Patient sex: M
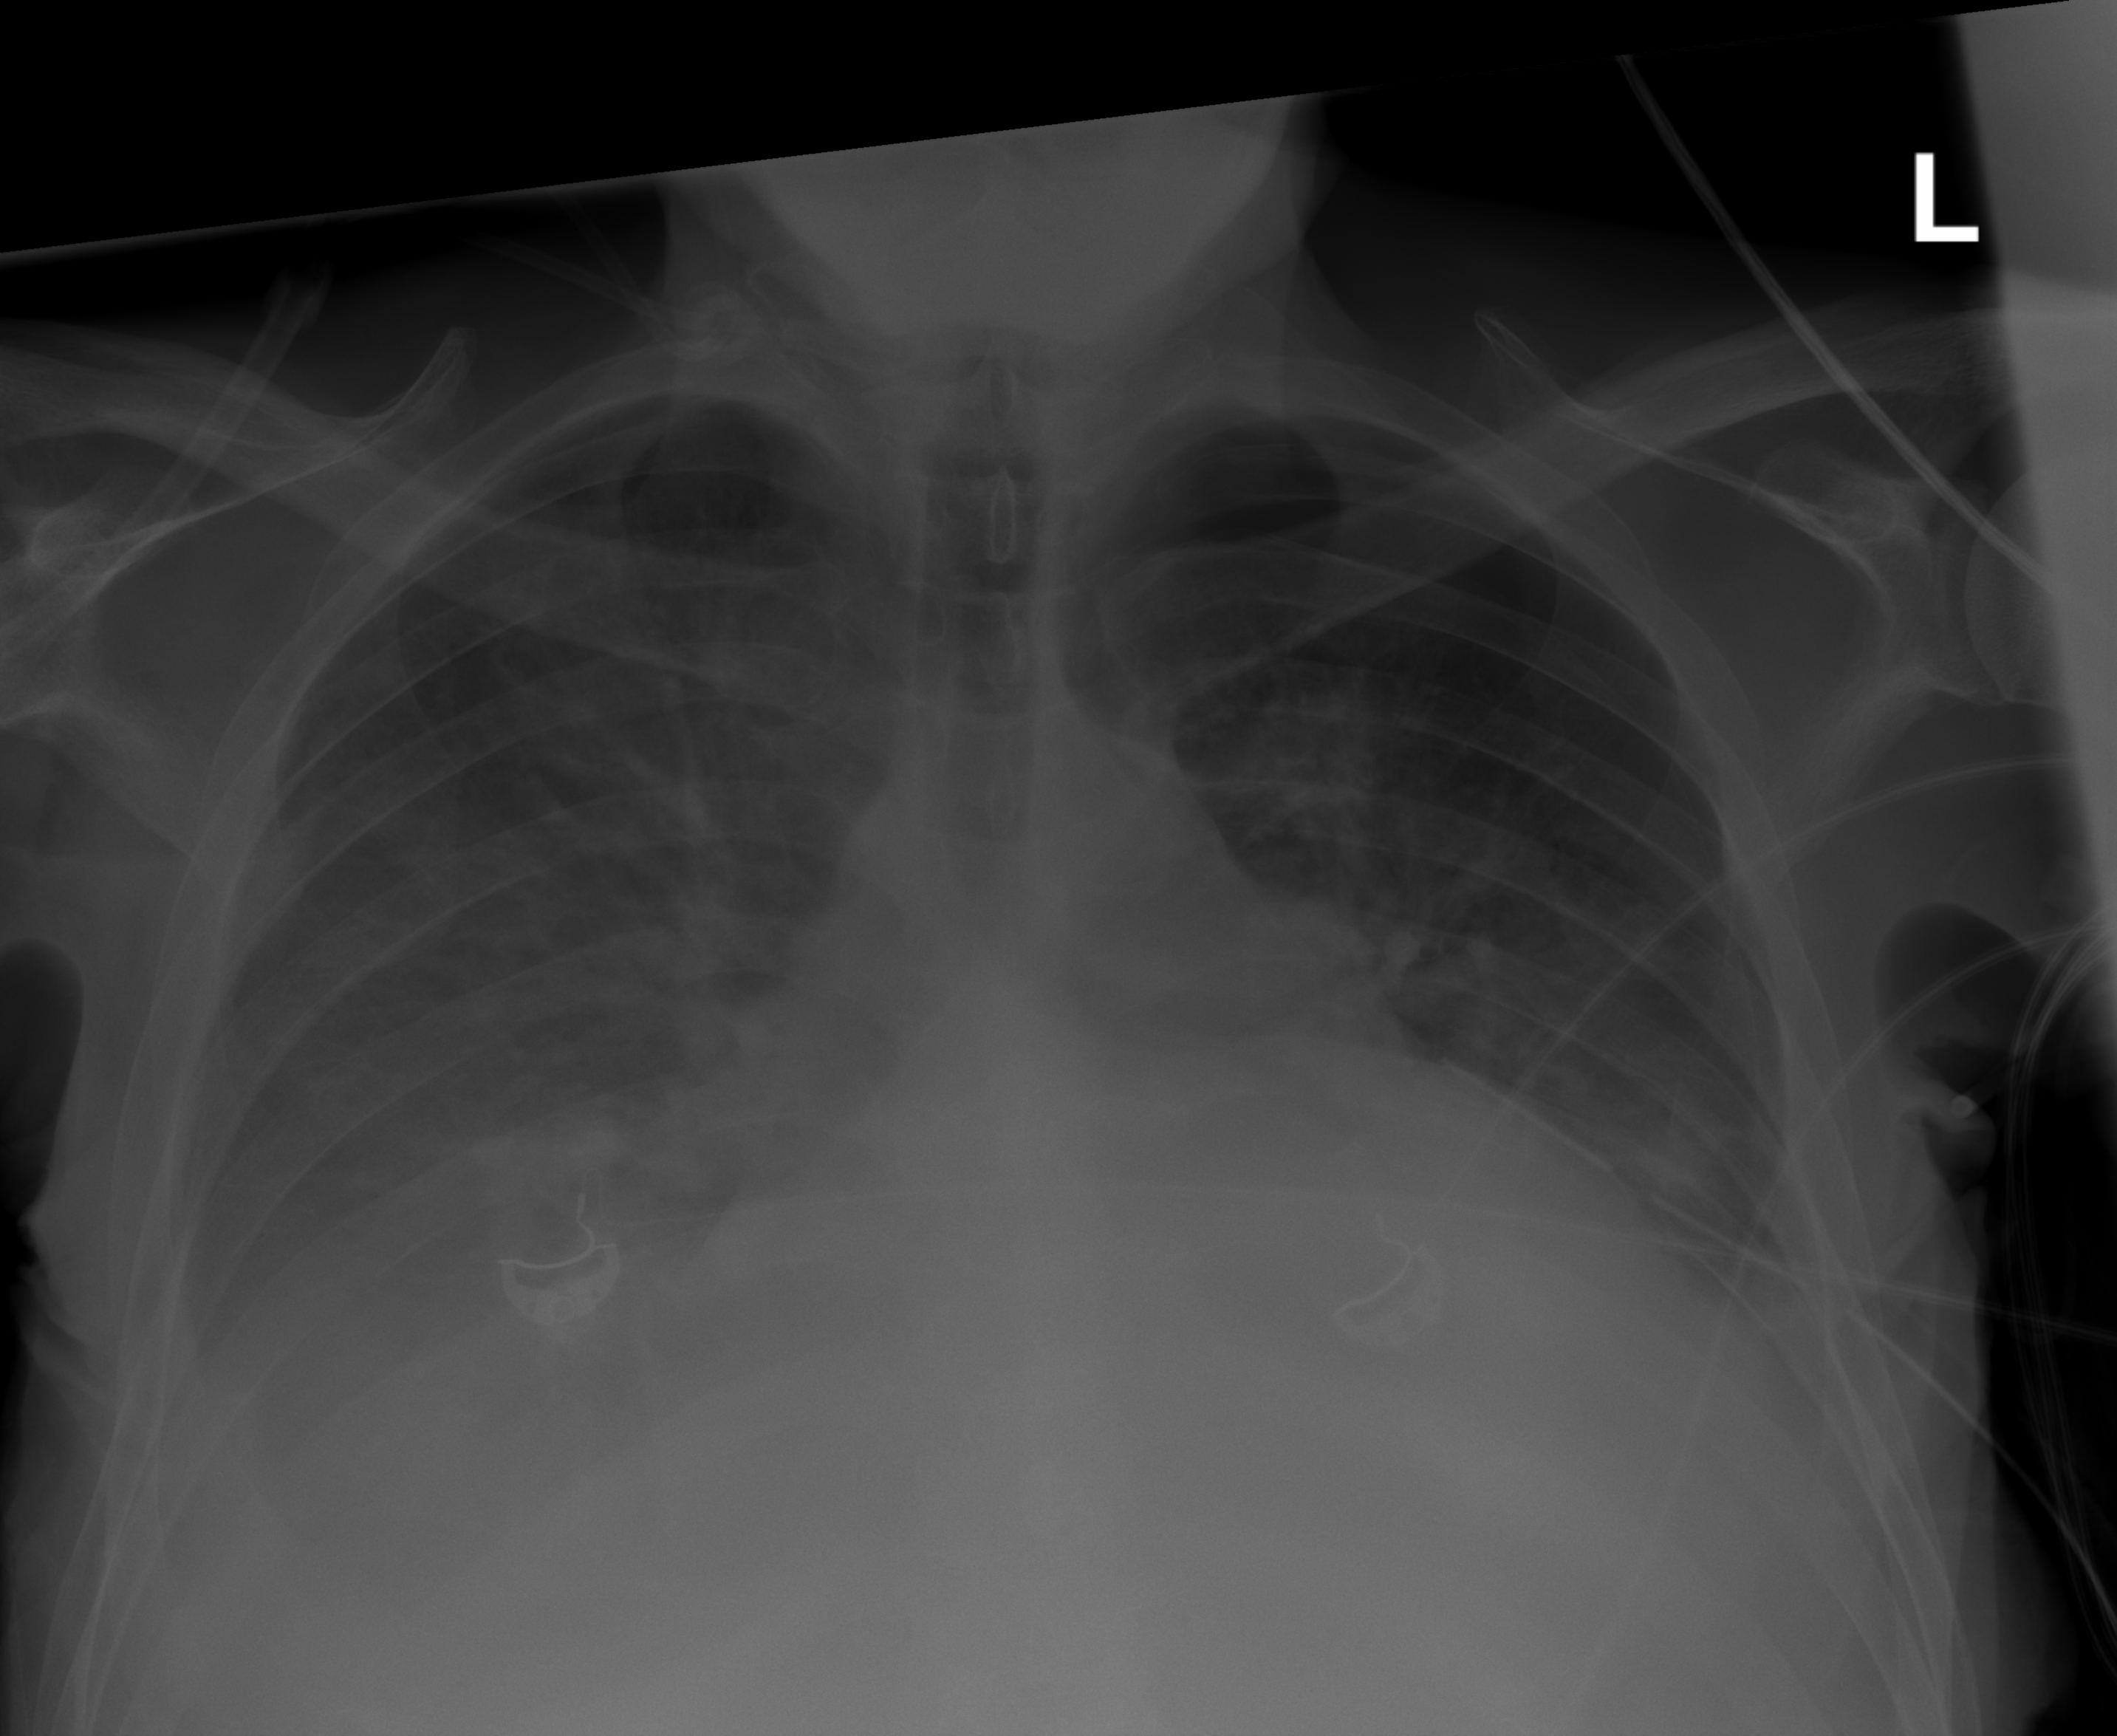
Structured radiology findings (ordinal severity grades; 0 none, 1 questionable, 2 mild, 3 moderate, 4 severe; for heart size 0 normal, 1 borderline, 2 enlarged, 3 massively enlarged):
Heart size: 3
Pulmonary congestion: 3
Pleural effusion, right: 3
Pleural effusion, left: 2
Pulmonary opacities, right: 2
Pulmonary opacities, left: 0
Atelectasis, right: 3
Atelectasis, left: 3